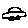
Label: car